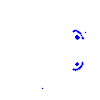
Particle: pion